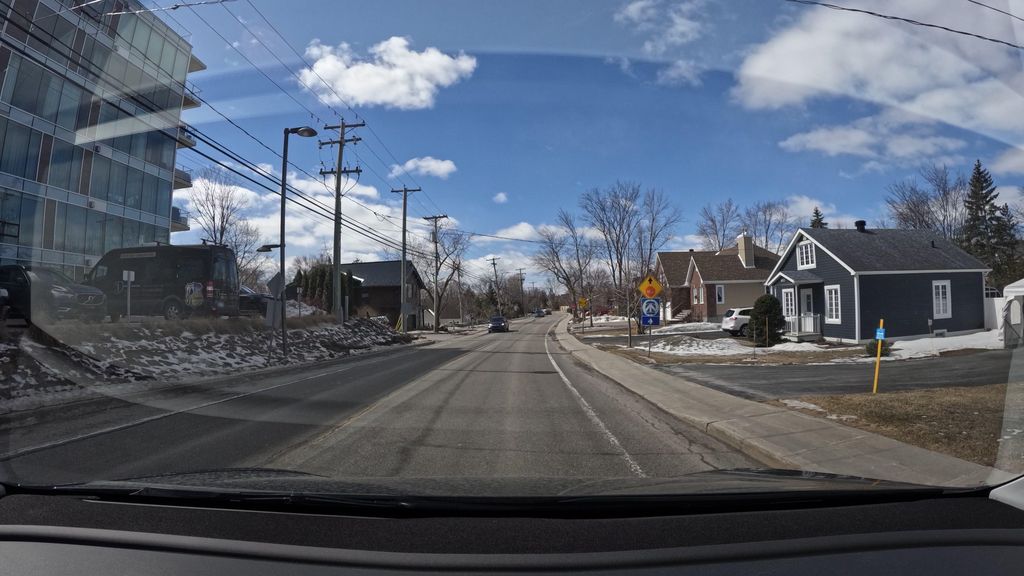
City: montreal